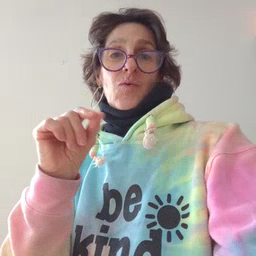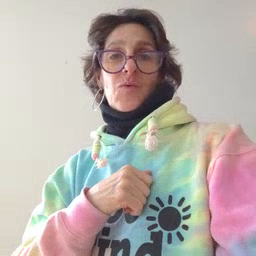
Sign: go